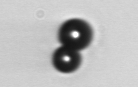
Label: bead